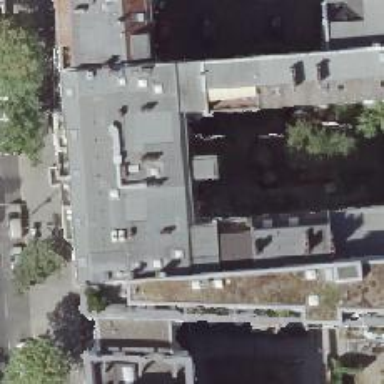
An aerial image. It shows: Hotel.